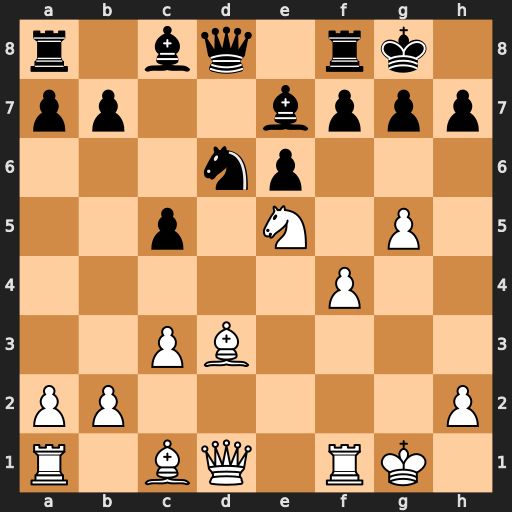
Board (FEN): r1bq1rk1/pp2bppp/3np3/2p1N1P1/5P2/2PB4/PP5P/R1BQ1RK1
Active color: w
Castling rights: -
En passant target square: -
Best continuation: Bxh7+ Kxh7 Qh5+ Kg8 Rf3